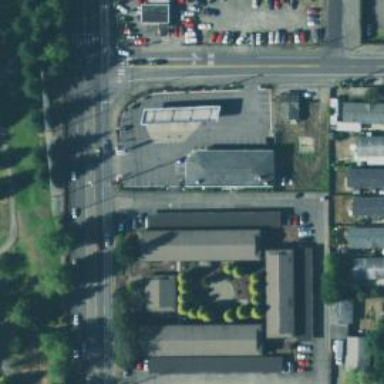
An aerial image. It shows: Convenience shop.